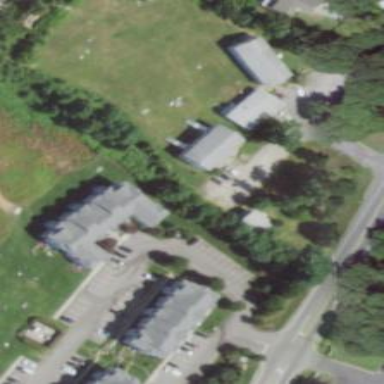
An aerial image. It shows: Motel that caters to tourists.